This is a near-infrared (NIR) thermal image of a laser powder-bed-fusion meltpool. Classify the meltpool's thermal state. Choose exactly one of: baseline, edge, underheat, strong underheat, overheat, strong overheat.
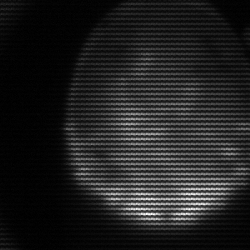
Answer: edge